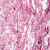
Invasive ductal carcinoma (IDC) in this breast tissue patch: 0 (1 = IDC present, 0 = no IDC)